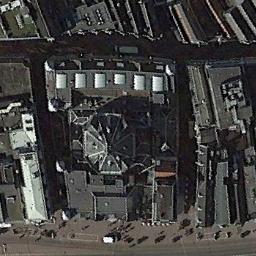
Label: church